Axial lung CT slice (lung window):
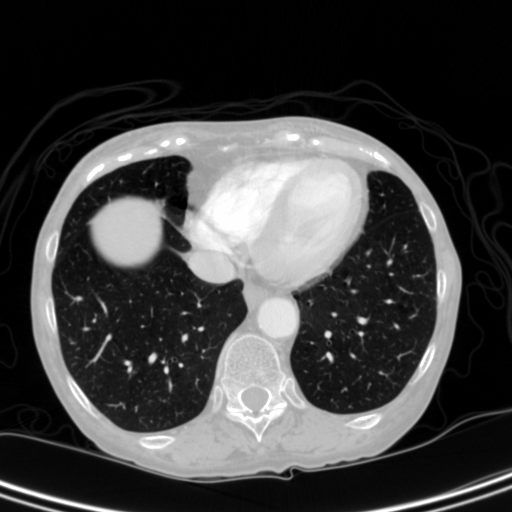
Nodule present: no